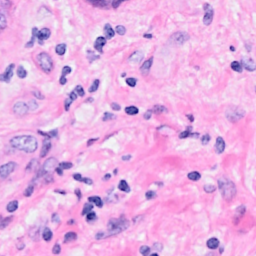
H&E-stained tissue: Breast